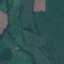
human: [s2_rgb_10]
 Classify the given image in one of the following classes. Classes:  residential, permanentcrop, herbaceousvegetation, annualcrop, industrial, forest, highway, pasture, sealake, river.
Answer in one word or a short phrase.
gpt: Pasture